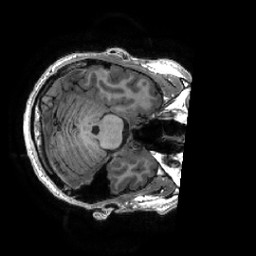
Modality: T1w
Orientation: axial
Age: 26
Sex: male
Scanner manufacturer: ge
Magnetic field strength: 3 T
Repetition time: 0.0073 s
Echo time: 0.003 s